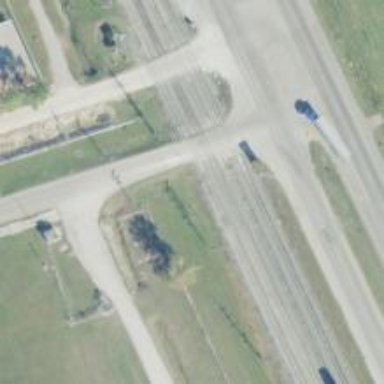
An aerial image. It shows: Level crossing along the railway.